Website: walmart
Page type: account-selection
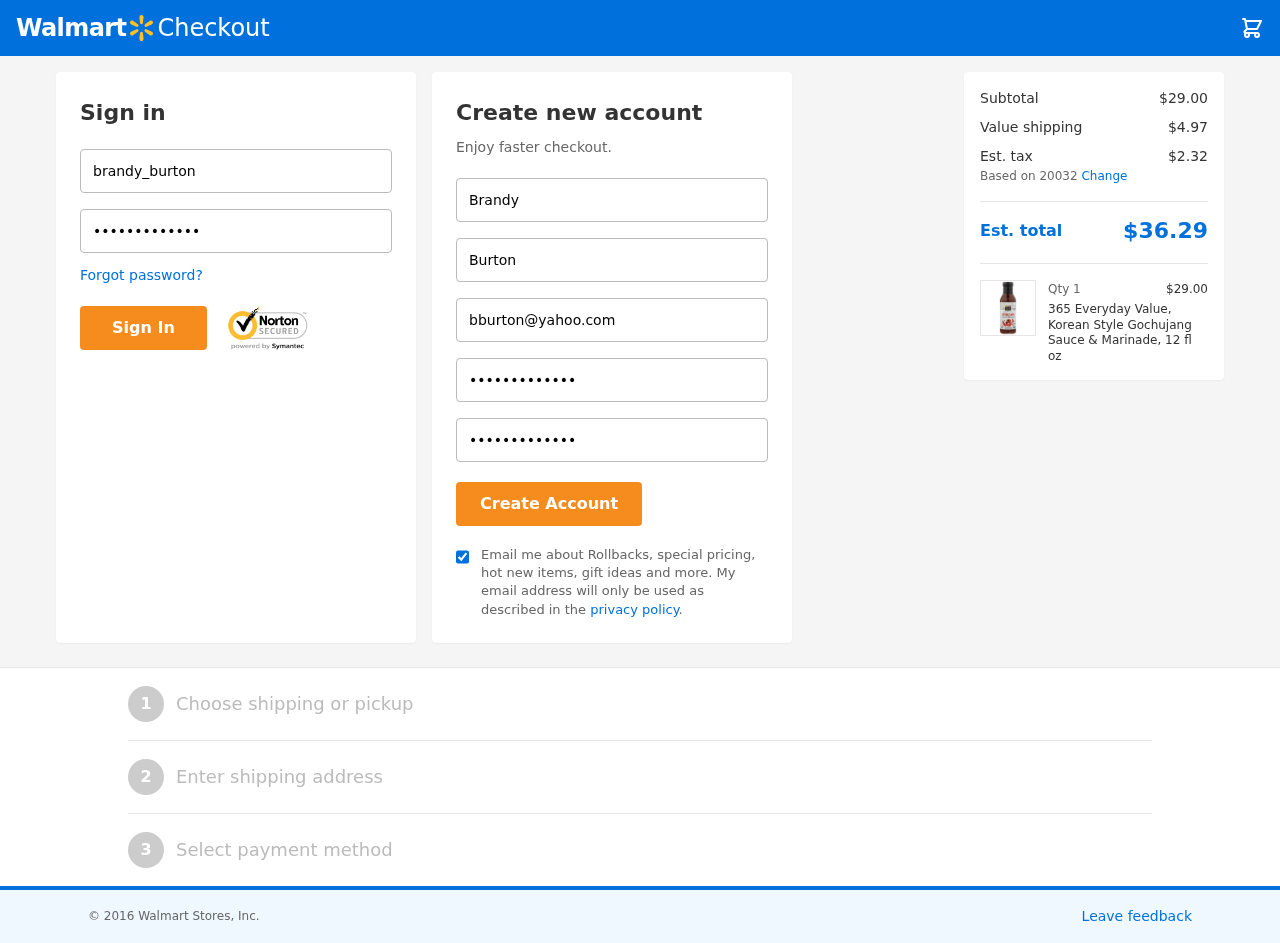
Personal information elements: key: PII_EMAIL
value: bburton@yahoo.com
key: PII_FIRSTNAME
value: Brandy
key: PII_LASTNAME
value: Burton
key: PII_LOGIN_USERNAME
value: brandy_burton
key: PII_POSTCODE
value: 20032
Product elements: key: PRODUCT1_NAME
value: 365 Everyday Value, Korean Style Gochujang Sauce & Marinade, 12 fl oz
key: PRODUCT1_PRICE
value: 29
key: PRODUCT1_QUANTITY
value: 1
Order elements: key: ORDER_SUBTOTAL
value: $29.00
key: ORDER_SHIPPING_COST
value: $4.97
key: ORDER_TAX
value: $2.32
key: ORDER_TOTAL
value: $36.29